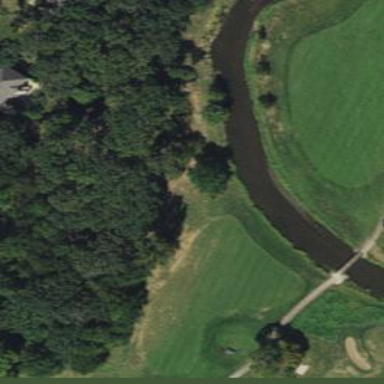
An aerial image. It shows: Golf fairway surrounded by grass.